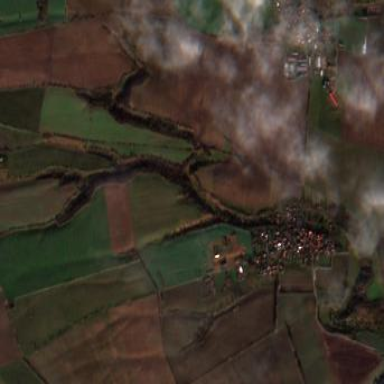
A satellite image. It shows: Picturesque farmland scene.